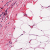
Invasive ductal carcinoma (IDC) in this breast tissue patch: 0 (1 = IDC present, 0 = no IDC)